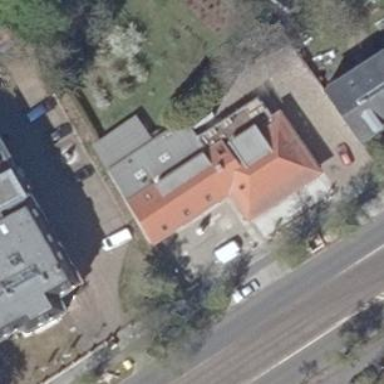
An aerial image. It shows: Historic residential building with hipped roof.